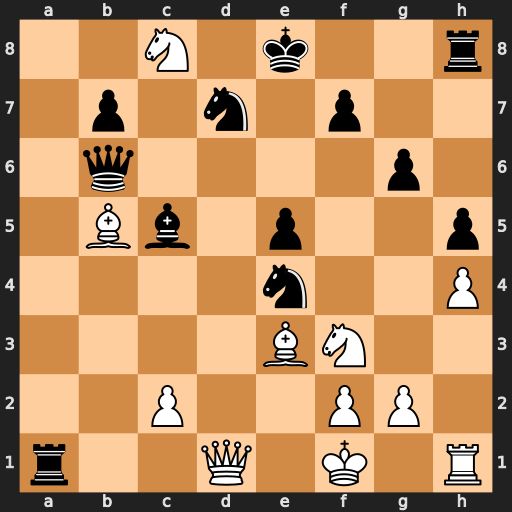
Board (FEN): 2N1k2r/1p1n1p2/1q4p1/1Bb1p2p/4n2P/4BN2/2P2PP1/r2Q1K1R
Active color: w
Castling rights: k
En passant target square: -
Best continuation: Bxd7+ Kd8 Qxa1